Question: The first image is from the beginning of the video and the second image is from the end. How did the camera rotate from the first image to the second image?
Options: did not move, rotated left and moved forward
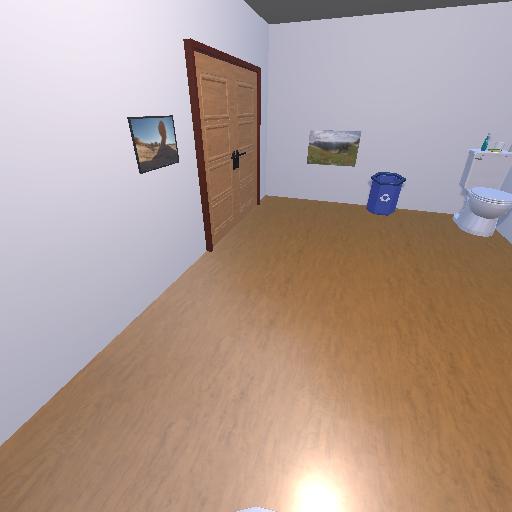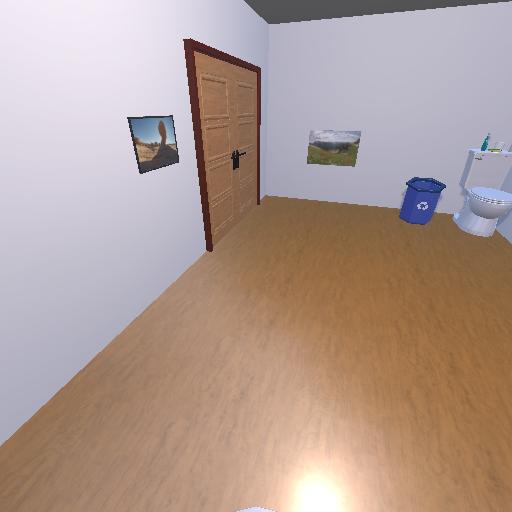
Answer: did not move